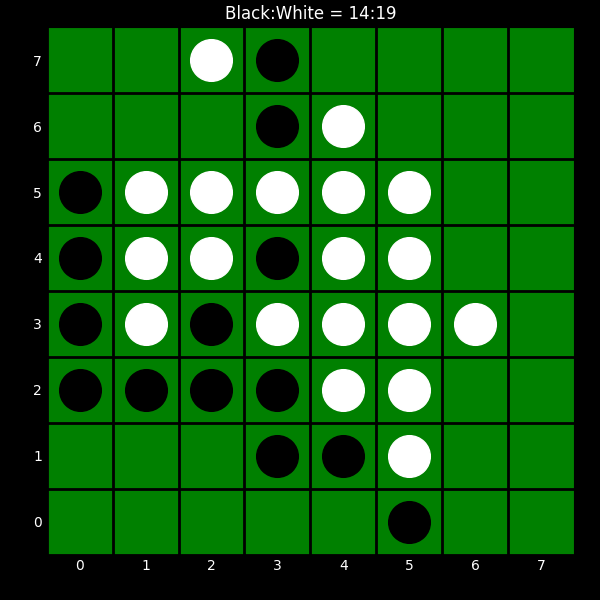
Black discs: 14
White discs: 19